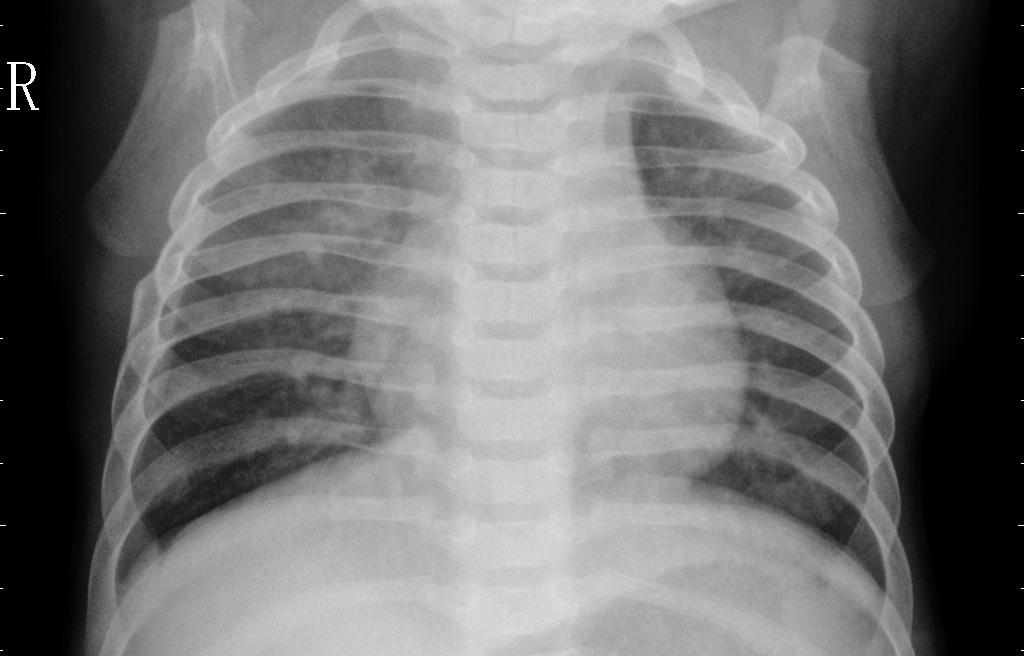
Diagnosis: PNEUMONIA